Brain MRI, t1w sequence, axial 2D slice.
Patient: age 33, sex F, weight 78 kg, height 1.78 m
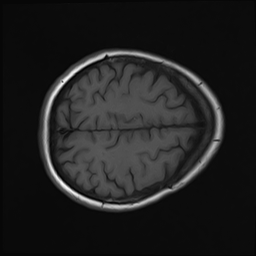